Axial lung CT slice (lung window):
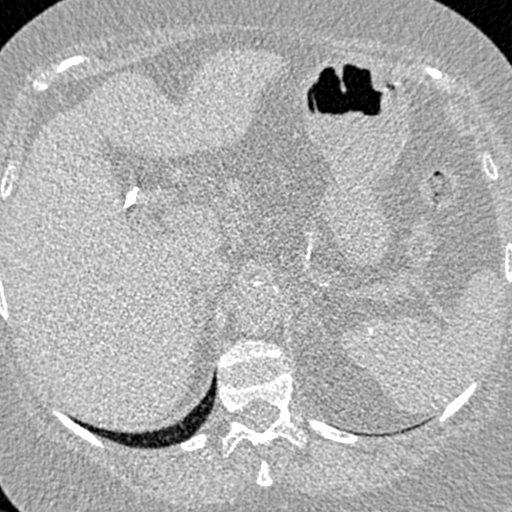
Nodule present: no